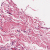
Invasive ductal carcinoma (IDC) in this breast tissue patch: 0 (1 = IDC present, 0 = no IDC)